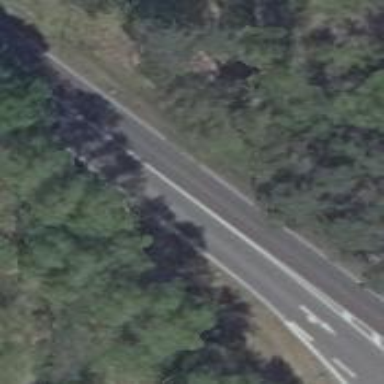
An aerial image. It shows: Primary road with asphalt surface.